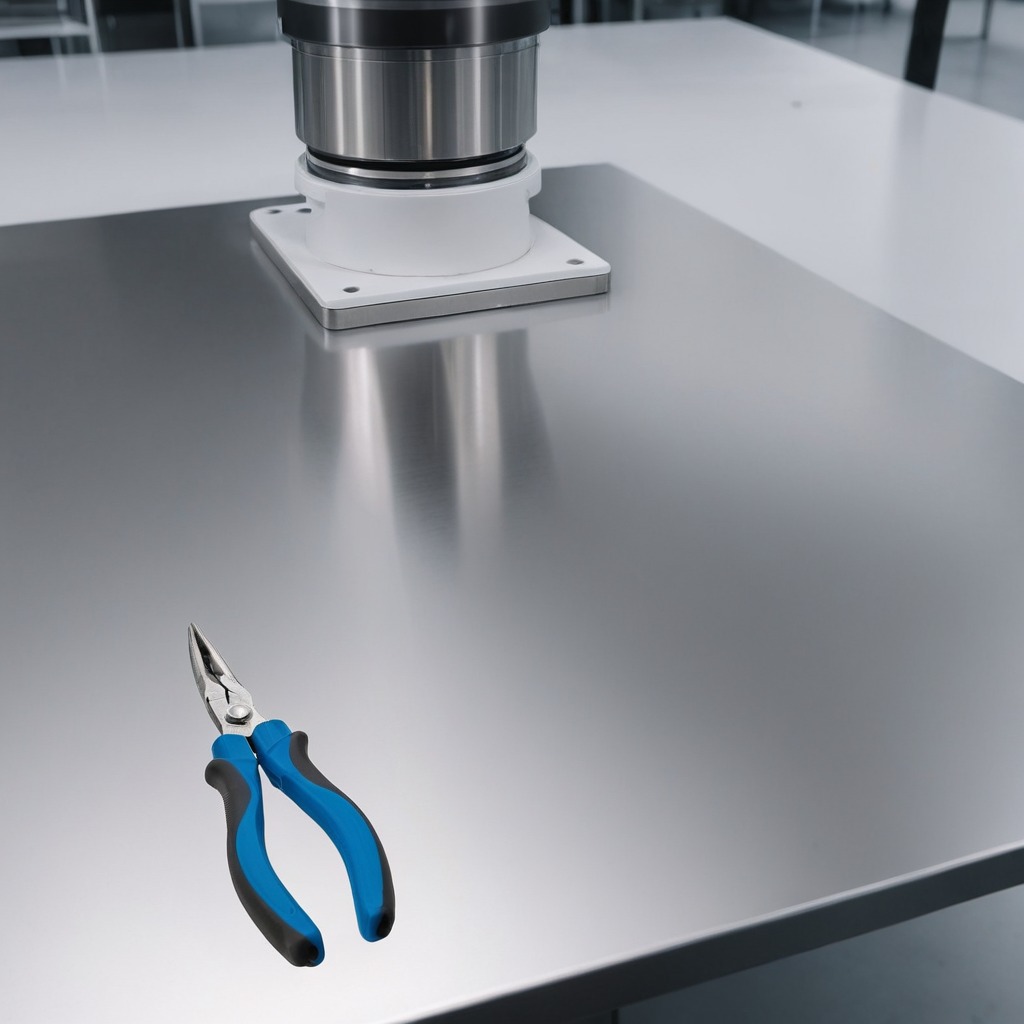
A plier is lying on the stainless steel table in a high-end prototyping lab.